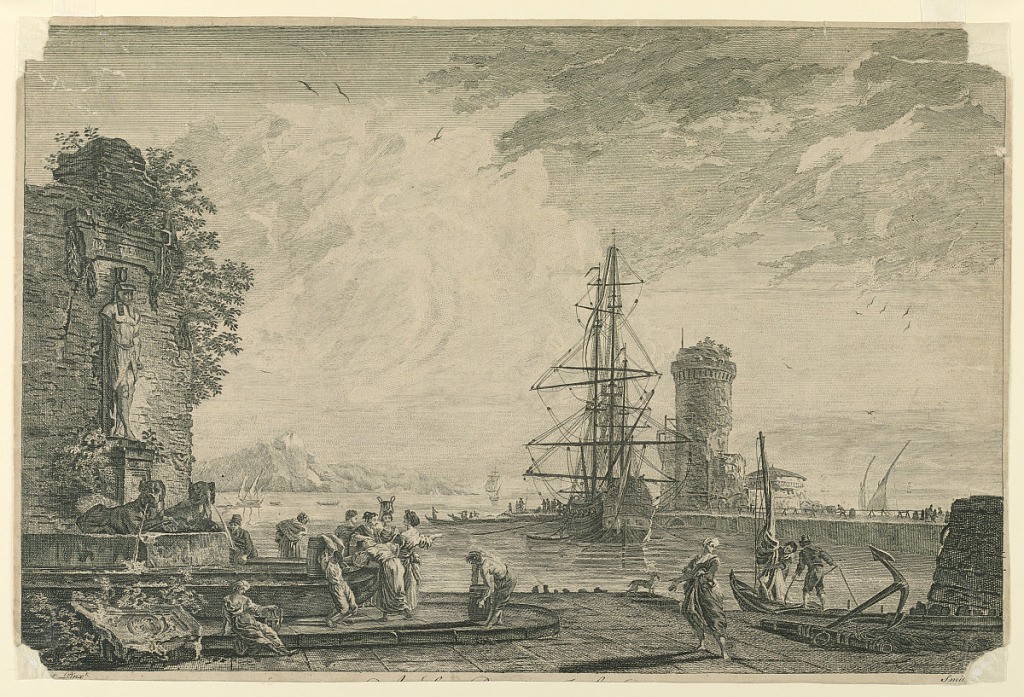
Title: A Port (Port de Mer d'Italie)
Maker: Claude-Joseph Vernet, French, 1714 – 1789
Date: After 1750
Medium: Etching on paper
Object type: Print
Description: A Mediterranean port. A ship at middle distance, behind it, at right a lighthouse. In foreground several figures, most of them around a fountain at left. The fountain is decorated with two reclining dog figures. Behind it a ruined wall with a standing Egyptian male figure. In background, mountains.